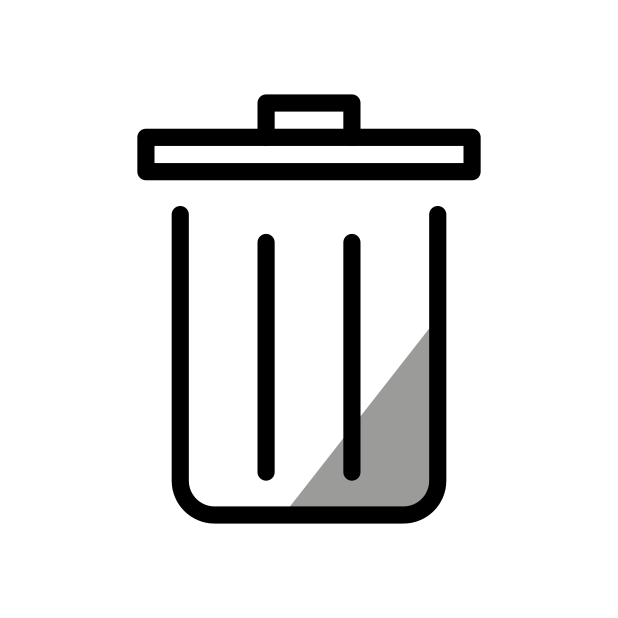
delete